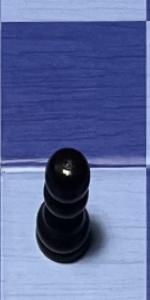
Label: Pawn_Black